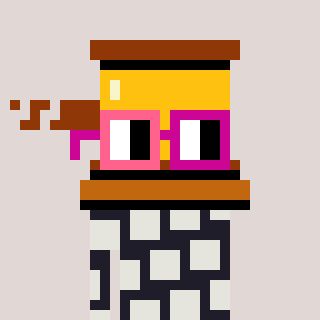
a pixel art character with square pink and red glasses, a gavel-shaped head and a grayscale-colored body on a warm background